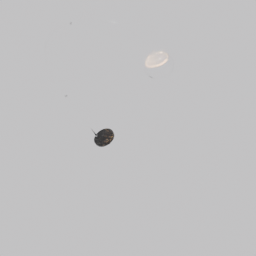
Label: lighting